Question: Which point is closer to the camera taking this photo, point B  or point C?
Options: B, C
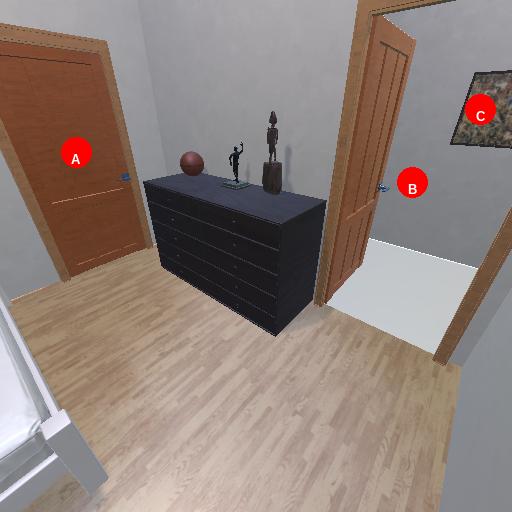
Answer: B